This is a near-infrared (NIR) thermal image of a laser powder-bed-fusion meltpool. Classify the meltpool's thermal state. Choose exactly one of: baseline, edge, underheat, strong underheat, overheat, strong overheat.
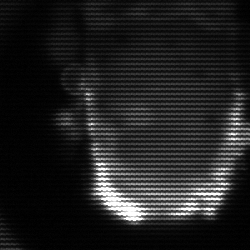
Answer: baseline